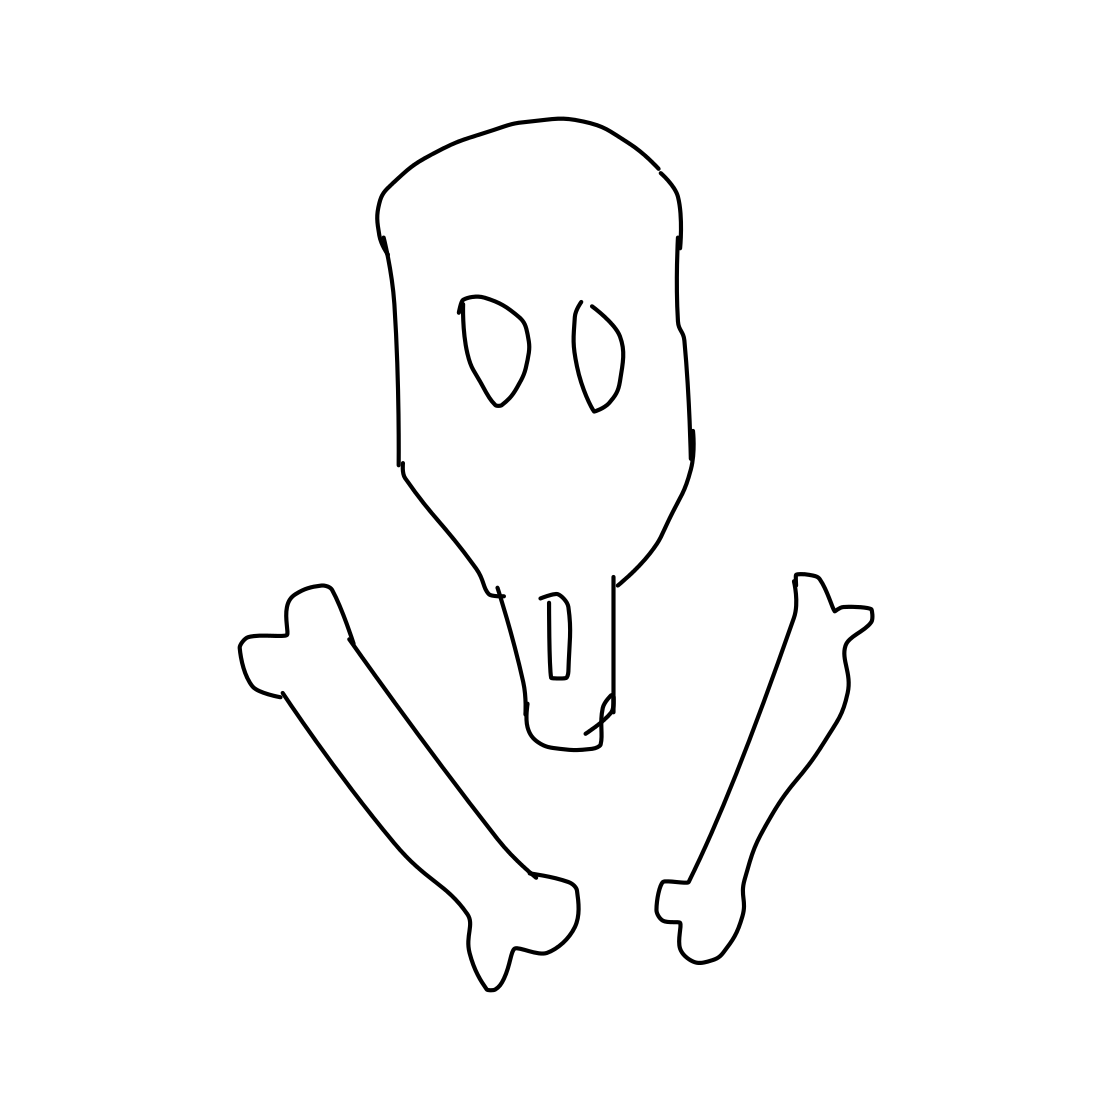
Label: skull